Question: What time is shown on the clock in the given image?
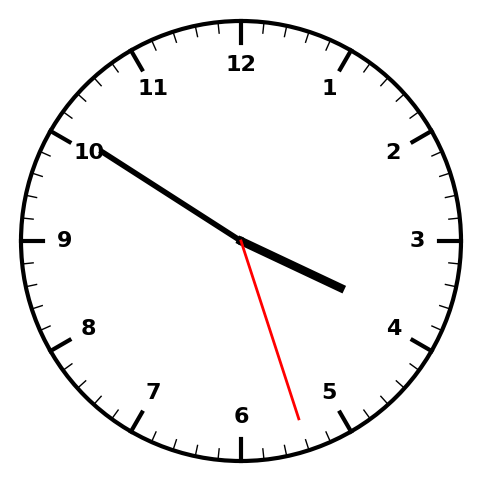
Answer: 03:50:27